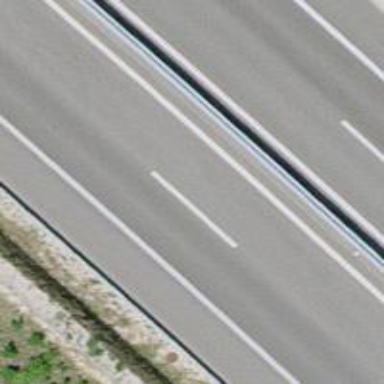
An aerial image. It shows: Asphalt motorway.